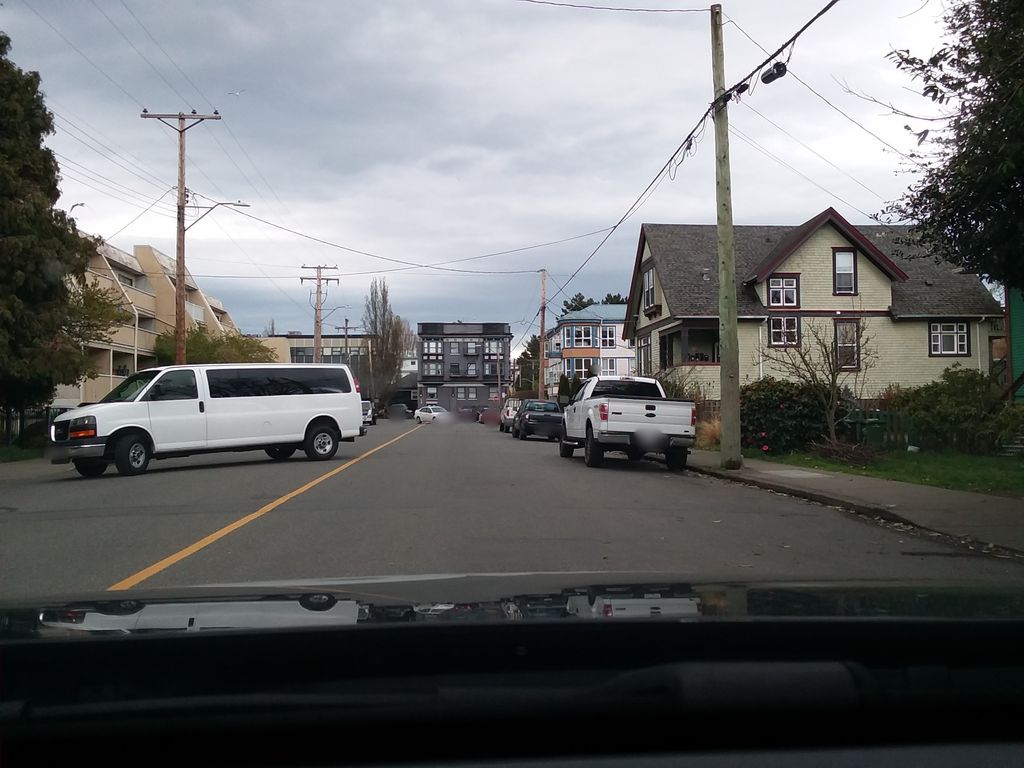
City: victoria